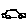
Label: car